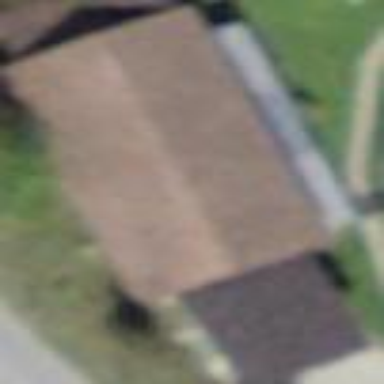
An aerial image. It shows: Garage building.